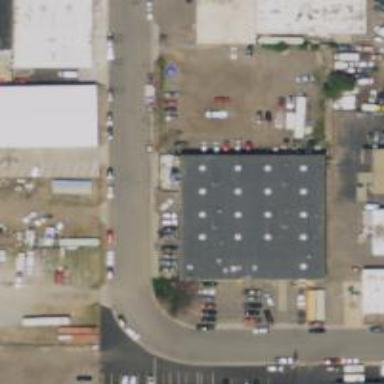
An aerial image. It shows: Industrial building.